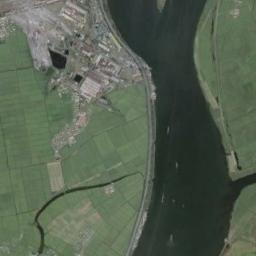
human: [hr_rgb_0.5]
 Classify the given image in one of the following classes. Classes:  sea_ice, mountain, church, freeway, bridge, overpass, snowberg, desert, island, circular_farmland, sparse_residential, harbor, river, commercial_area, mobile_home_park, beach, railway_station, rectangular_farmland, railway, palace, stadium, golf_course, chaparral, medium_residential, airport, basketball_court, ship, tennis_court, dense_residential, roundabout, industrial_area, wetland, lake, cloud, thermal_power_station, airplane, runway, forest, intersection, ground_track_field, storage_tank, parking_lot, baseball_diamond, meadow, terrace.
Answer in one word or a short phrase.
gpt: river